Field crop: tomato
Growth stage: 2
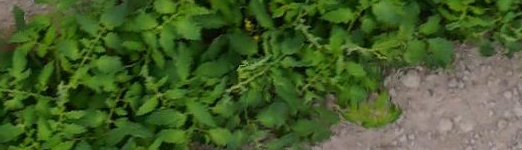
Species: tomato